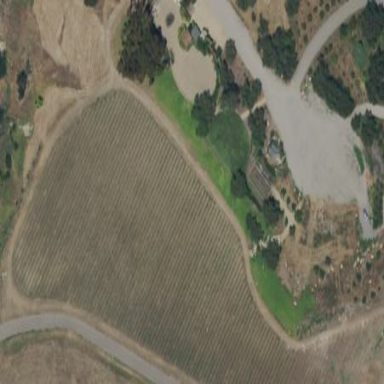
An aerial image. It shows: Vineyard growing grapes.